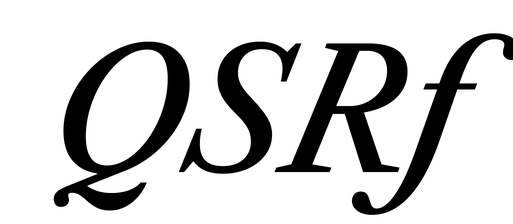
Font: LibreCaslonText-Italic_Medium_Italic